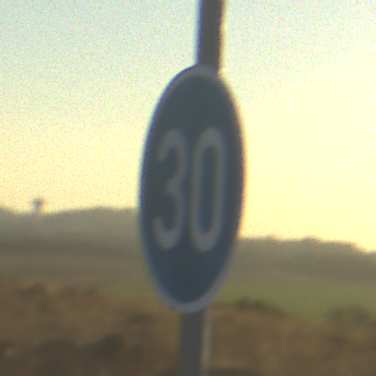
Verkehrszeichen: VorgeschriebeneMindestgeschwindigkeit
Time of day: SunriseSunset
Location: Outdoor (Nature)
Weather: Clear
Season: NotSpecified
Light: Natural